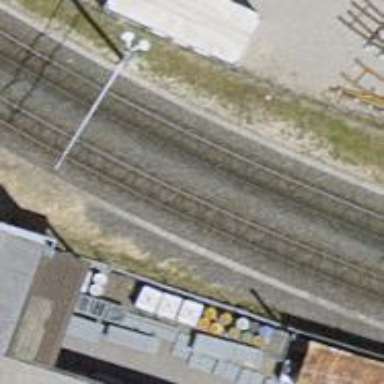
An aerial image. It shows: Tram railway with 1 track and contact lines for electrification.